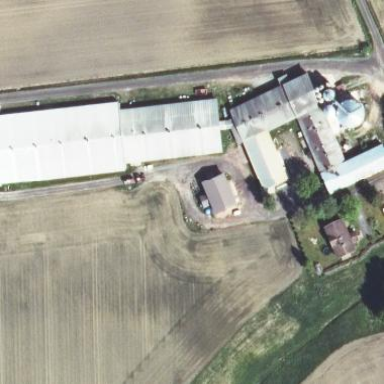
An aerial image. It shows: Farmyard area.